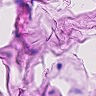
Metastatic tissue present: no